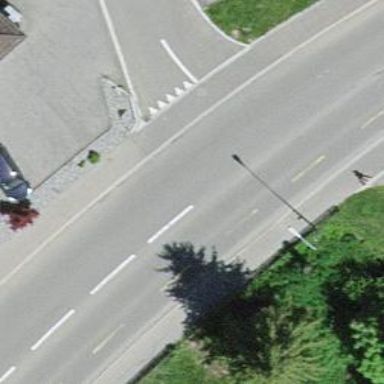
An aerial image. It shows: Primary highway with asphalt surface. There is separate sidewalk and lane for cycling on the left.